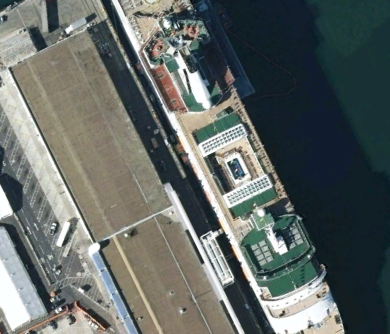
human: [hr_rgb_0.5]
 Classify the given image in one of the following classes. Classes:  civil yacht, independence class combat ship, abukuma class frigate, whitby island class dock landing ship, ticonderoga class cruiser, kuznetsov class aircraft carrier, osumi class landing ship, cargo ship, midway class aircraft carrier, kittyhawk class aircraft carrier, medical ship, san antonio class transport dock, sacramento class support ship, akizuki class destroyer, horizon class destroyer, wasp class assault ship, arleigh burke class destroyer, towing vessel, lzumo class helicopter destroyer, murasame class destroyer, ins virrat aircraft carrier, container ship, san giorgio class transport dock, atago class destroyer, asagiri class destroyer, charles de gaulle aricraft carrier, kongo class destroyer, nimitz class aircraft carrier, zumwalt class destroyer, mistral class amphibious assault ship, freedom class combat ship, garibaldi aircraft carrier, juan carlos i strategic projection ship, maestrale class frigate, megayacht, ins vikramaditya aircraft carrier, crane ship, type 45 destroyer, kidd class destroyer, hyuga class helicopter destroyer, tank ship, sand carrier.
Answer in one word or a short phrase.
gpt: Megayacht